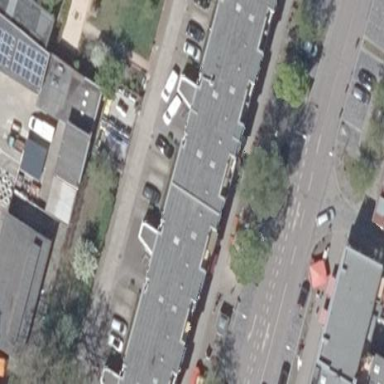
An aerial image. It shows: Apartment building with flat roof.